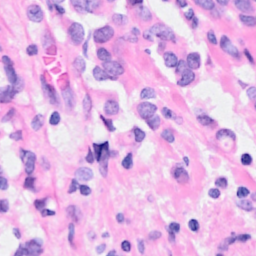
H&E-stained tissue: Breast